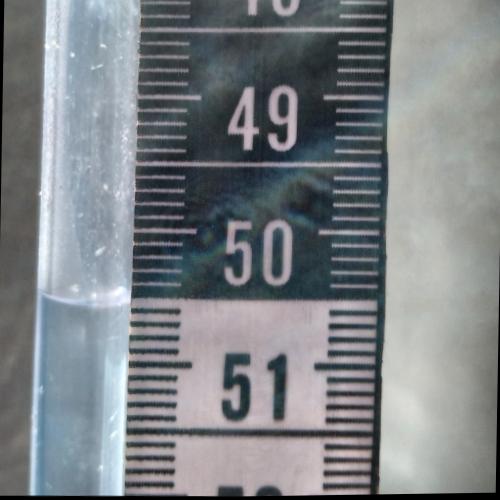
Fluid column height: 50.5 cm